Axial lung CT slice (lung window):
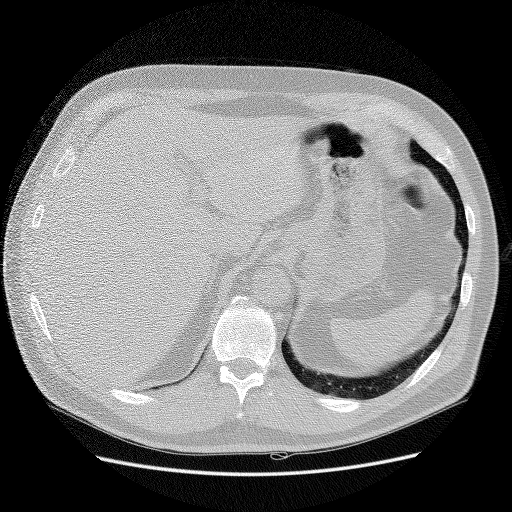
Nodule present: no